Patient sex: F
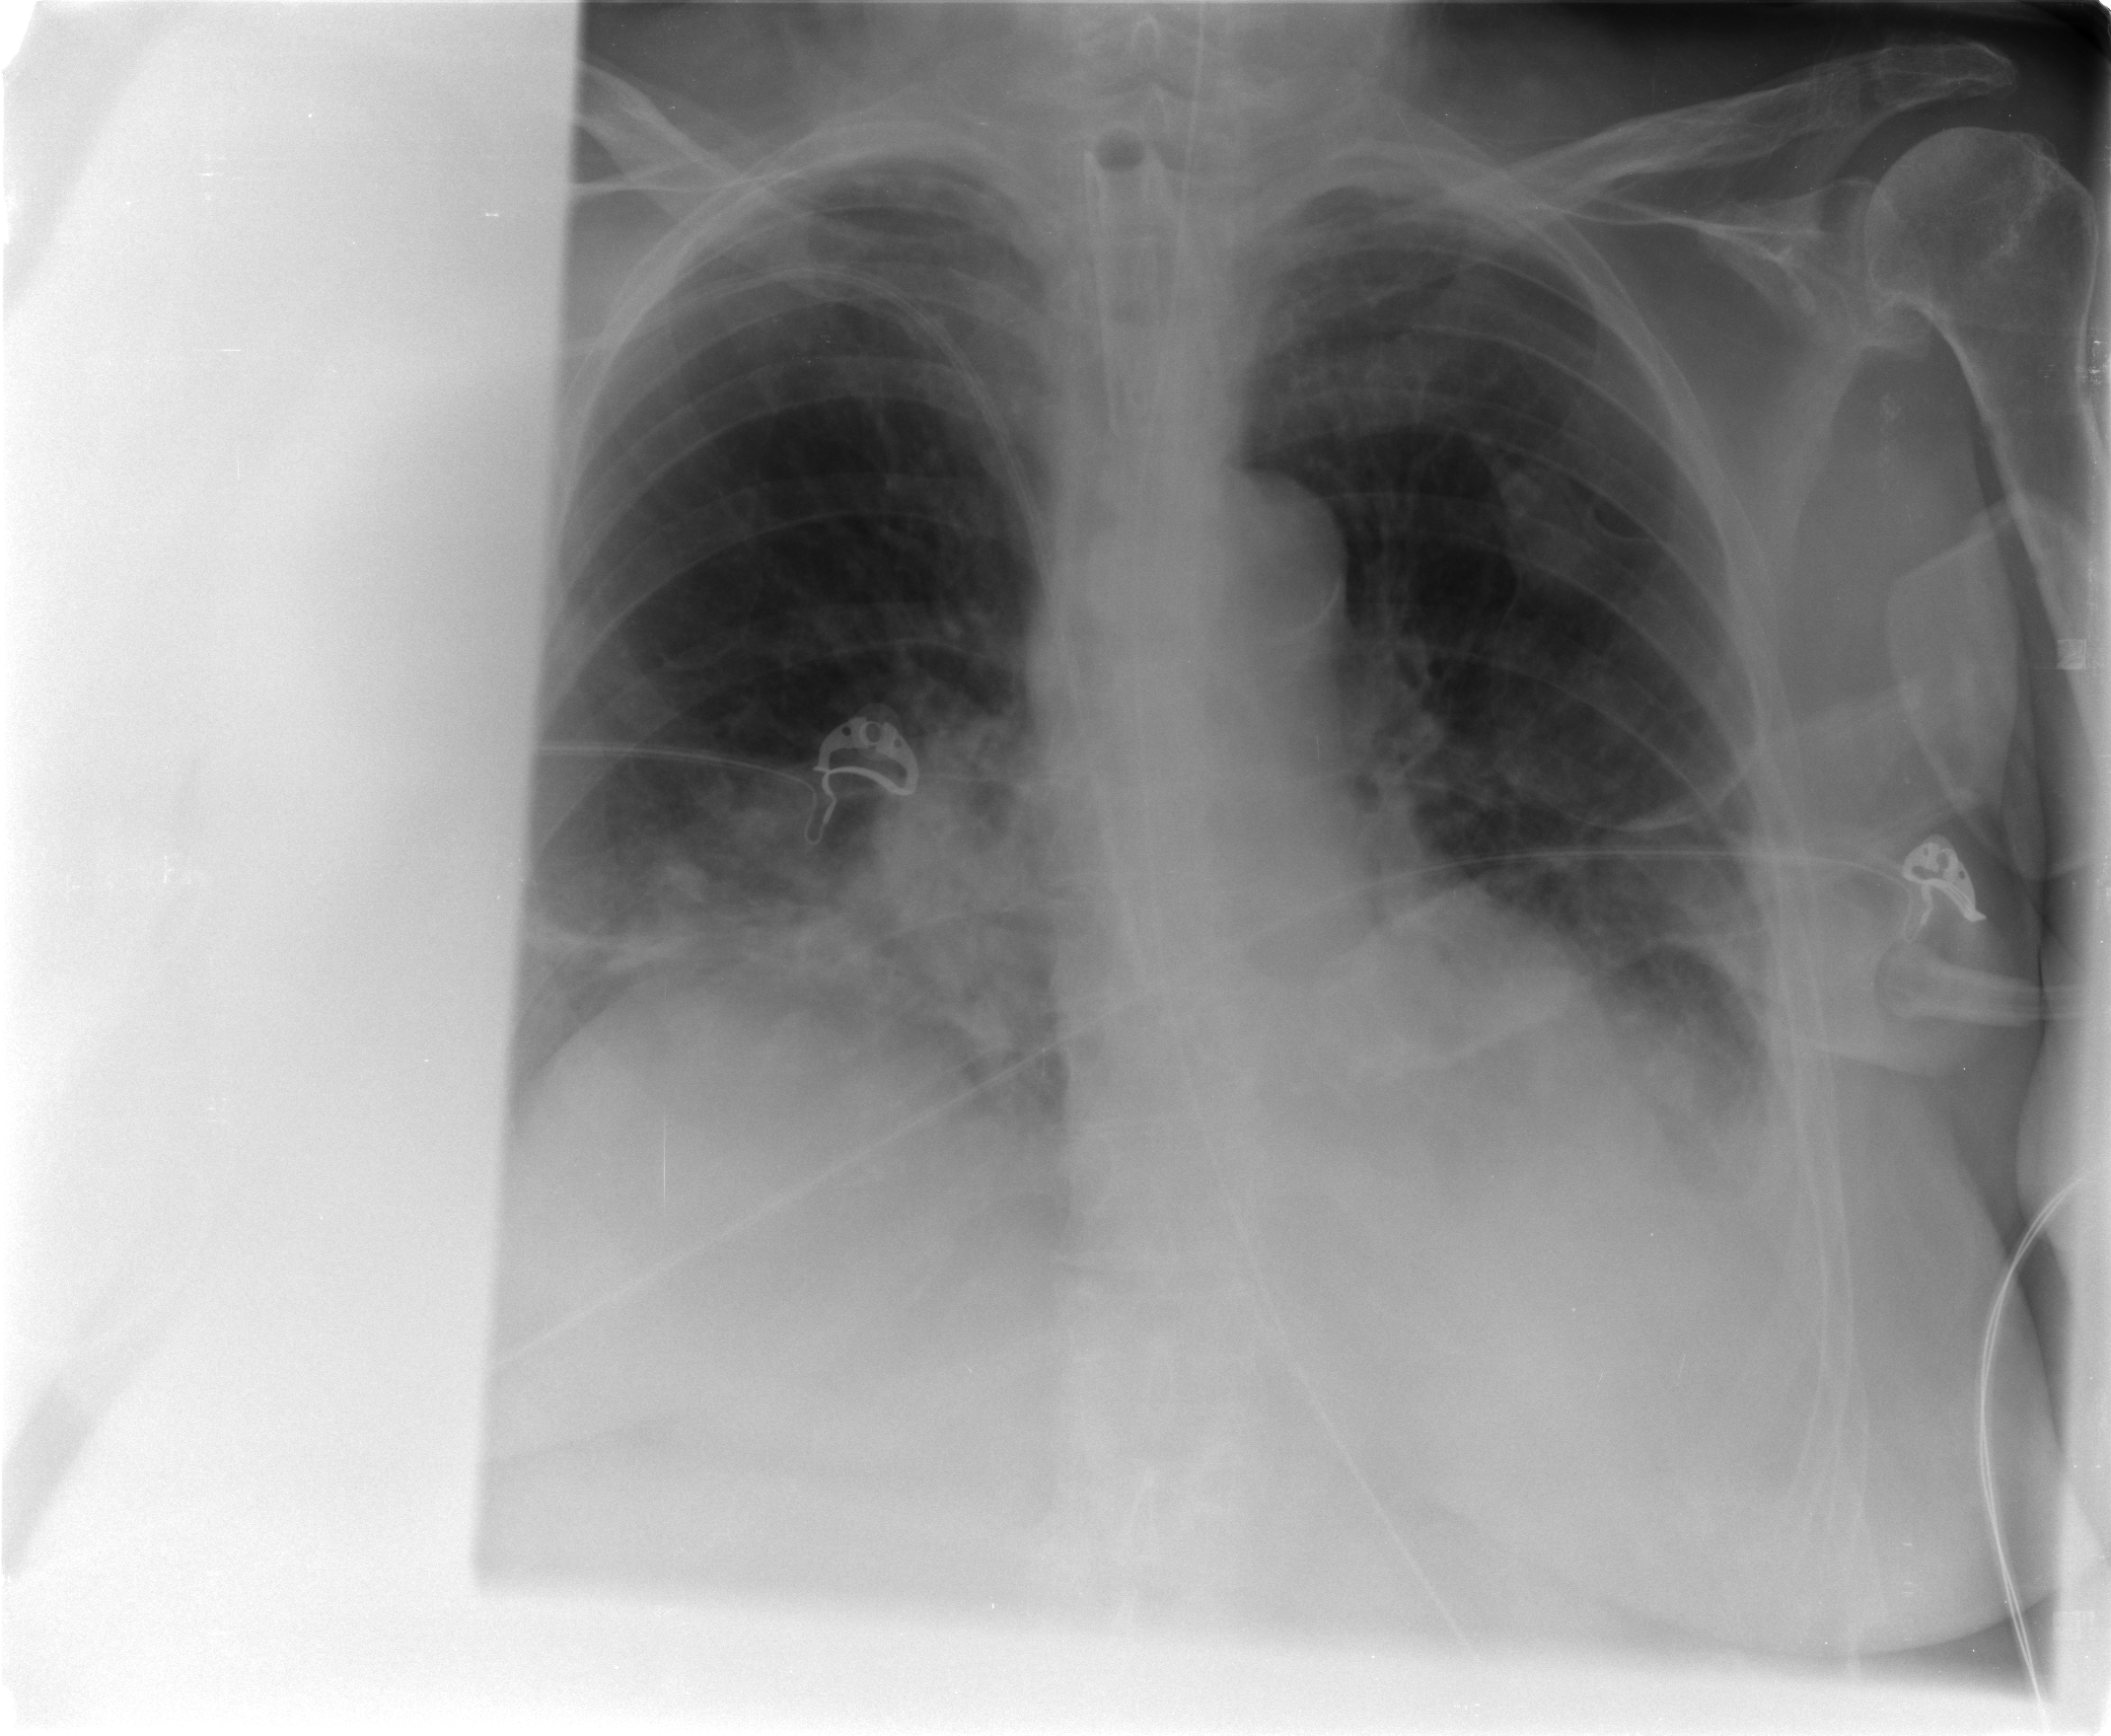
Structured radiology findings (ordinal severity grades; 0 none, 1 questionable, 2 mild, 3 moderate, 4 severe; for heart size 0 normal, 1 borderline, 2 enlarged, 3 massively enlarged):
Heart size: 0
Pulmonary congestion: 0
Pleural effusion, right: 2
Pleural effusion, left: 2
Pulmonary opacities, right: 3
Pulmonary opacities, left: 0
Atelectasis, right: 3
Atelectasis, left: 2